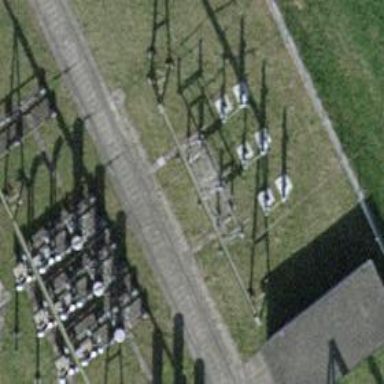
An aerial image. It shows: Bay for power lines.